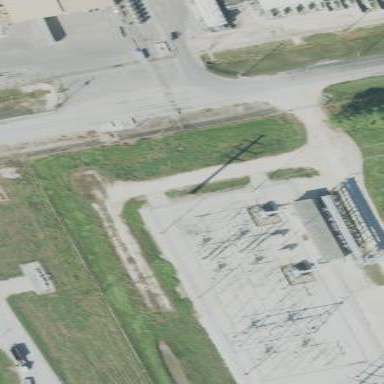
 classified as industrial. Surrounding the substation is fence."